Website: apple
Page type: payment
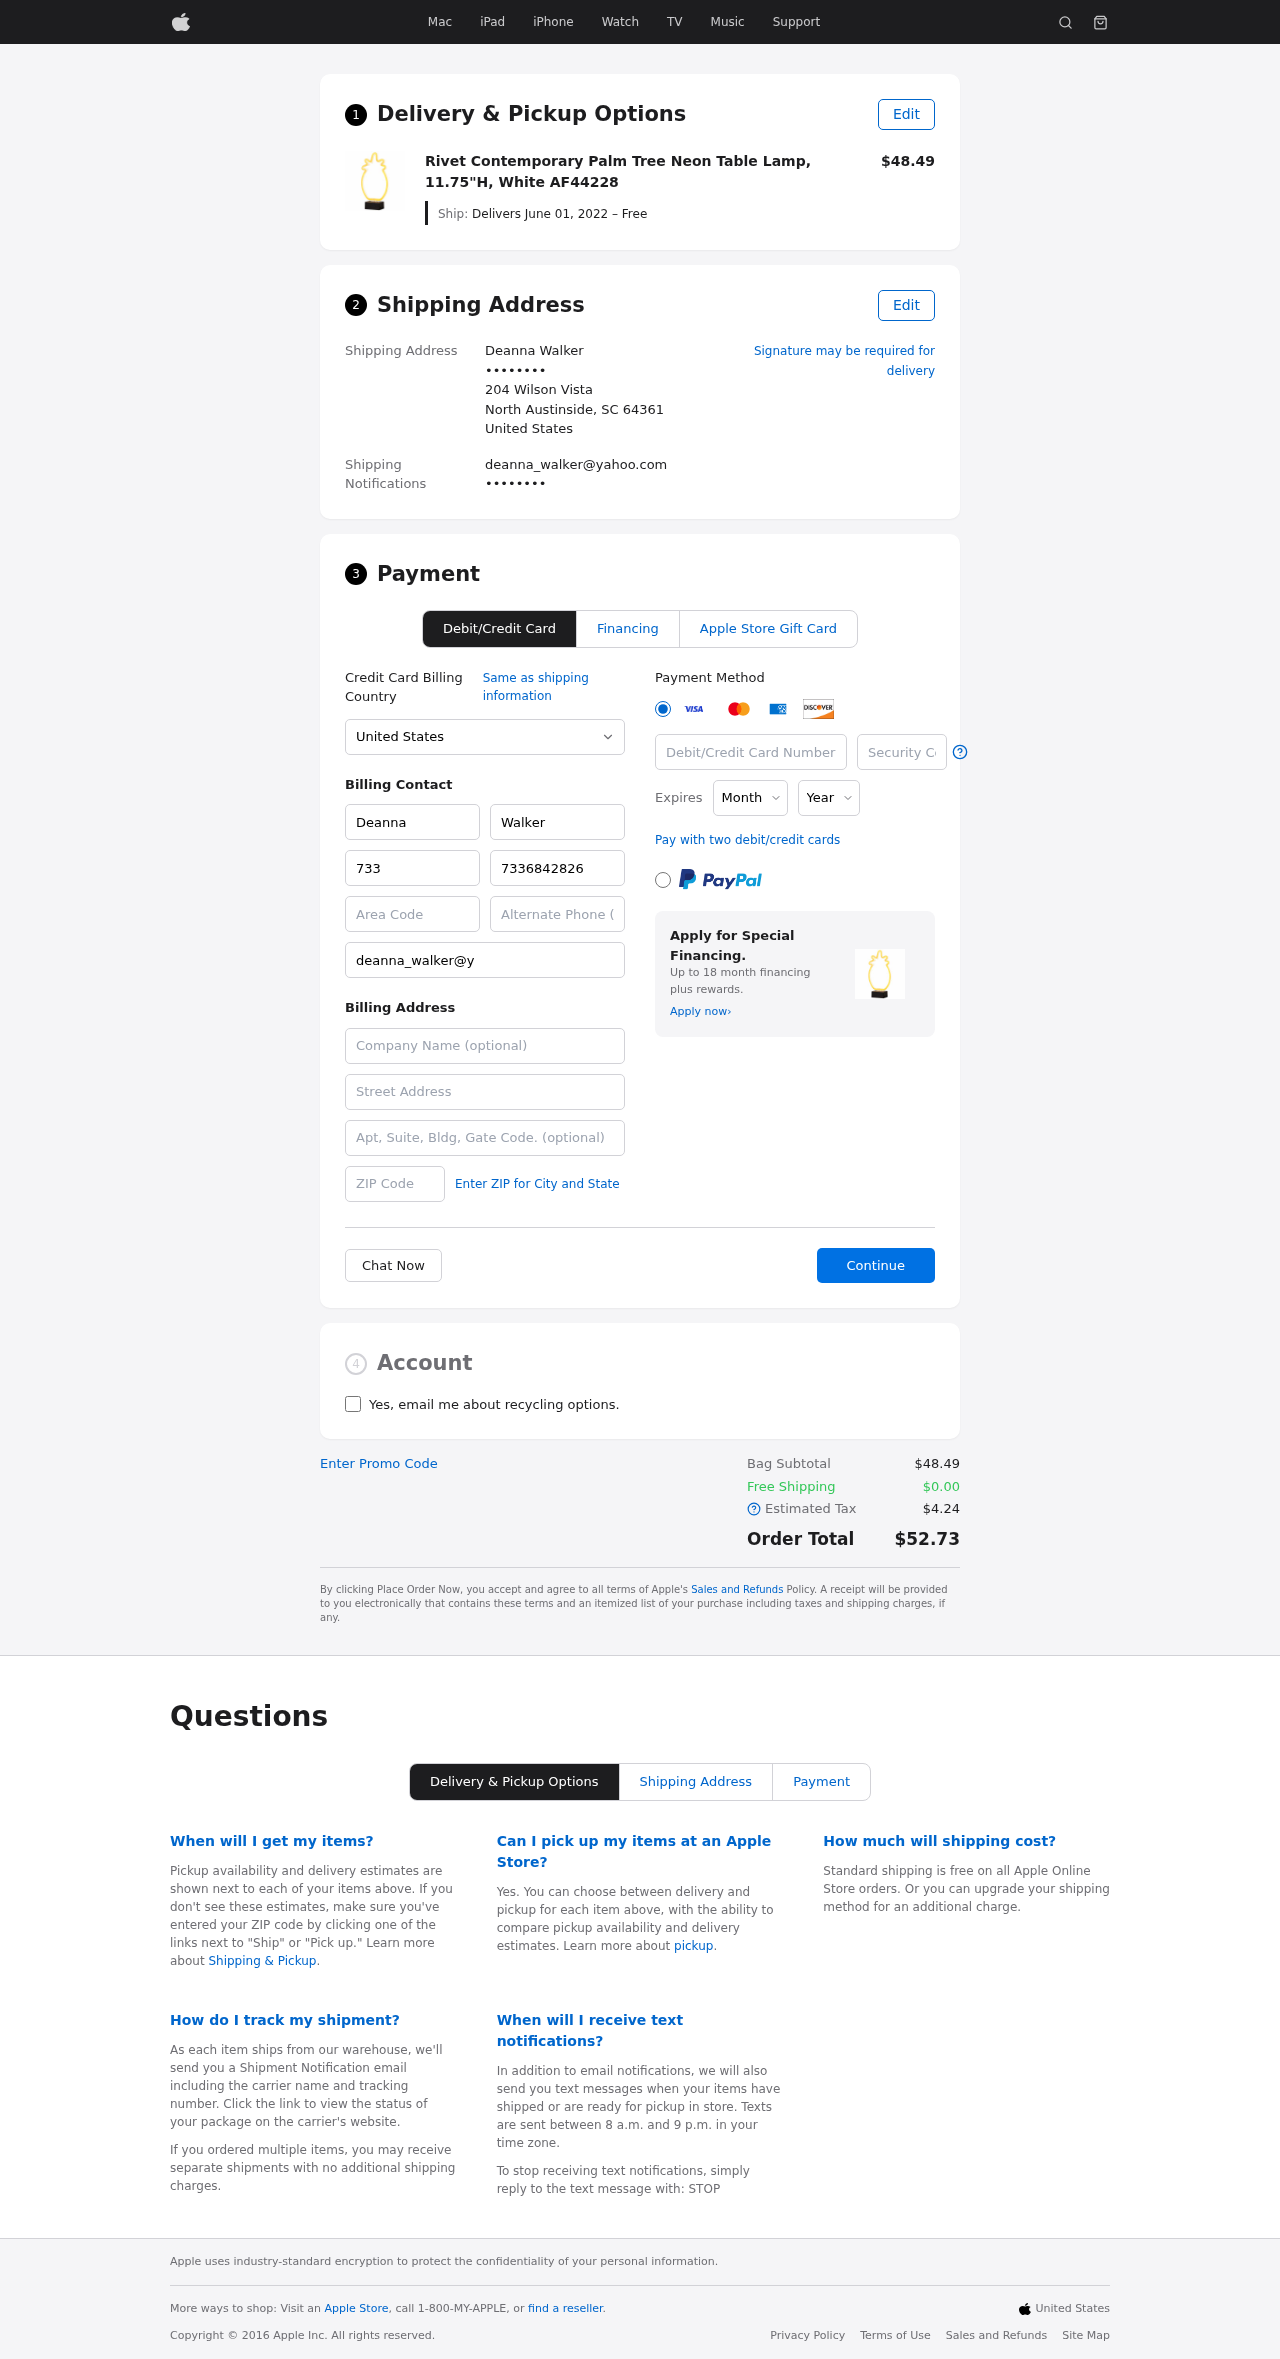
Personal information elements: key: PII_CARD_CVV
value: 708
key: PII_CARD_EXPIRY_MONTH
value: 06
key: PII_CARD_EXPIRY_YEAR
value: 26
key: PII_CARD_NUMBER
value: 6507 1658 5142 1780
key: PII_CITY_STATE_ZIP
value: North Austinside, SC 64361
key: PII_COMPANY
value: Barton LLC
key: PII_COUNTRY
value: United States
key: PII_EMAIL
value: deanna_walker@yahoo.com
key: PII_EMAIL2
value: deanna_walker@yahoo.com
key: PII_FIRSTNAME
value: Deanna
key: PII_FULLNAME
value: Deanna Walker
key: PII_LASTNAME
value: Walker
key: PII_PHONE3
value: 7336842826
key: PII_PHONE_AREA
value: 733
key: PII_POSTCODE2
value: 79102
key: PII_SECURITY_CODE
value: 25VM
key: PII_STREET
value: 204 Wilson Vista
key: PII_STREET2
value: Apt. 197
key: PII_PHONE
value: ••••••••
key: PII_PHONE2
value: ••••••••
Product elements: key: PRODUCT1_NAME
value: Rivet Contemporary Palm Tree Neon Table Lamp, 11.75"H, White AF44228
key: PRODUCT1_PRICE
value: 48.49
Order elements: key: ORDER_DELIVERY_DATE
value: Delivers June 01, 2022 – Free
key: ORDER_SUBTOTAL
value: $48.49
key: ORDER_SHIPPING_COST
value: $0.00
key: ORDER_TAX
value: $4.24
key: ORDER_TOTAL
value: $52.73